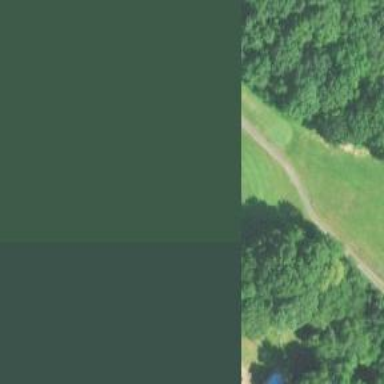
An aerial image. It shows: View of golf hole.